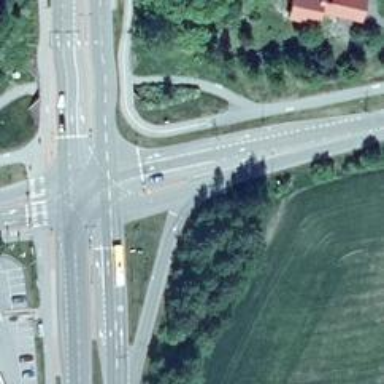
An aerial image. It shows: Secondary link road with asphalt surface.